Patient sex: F
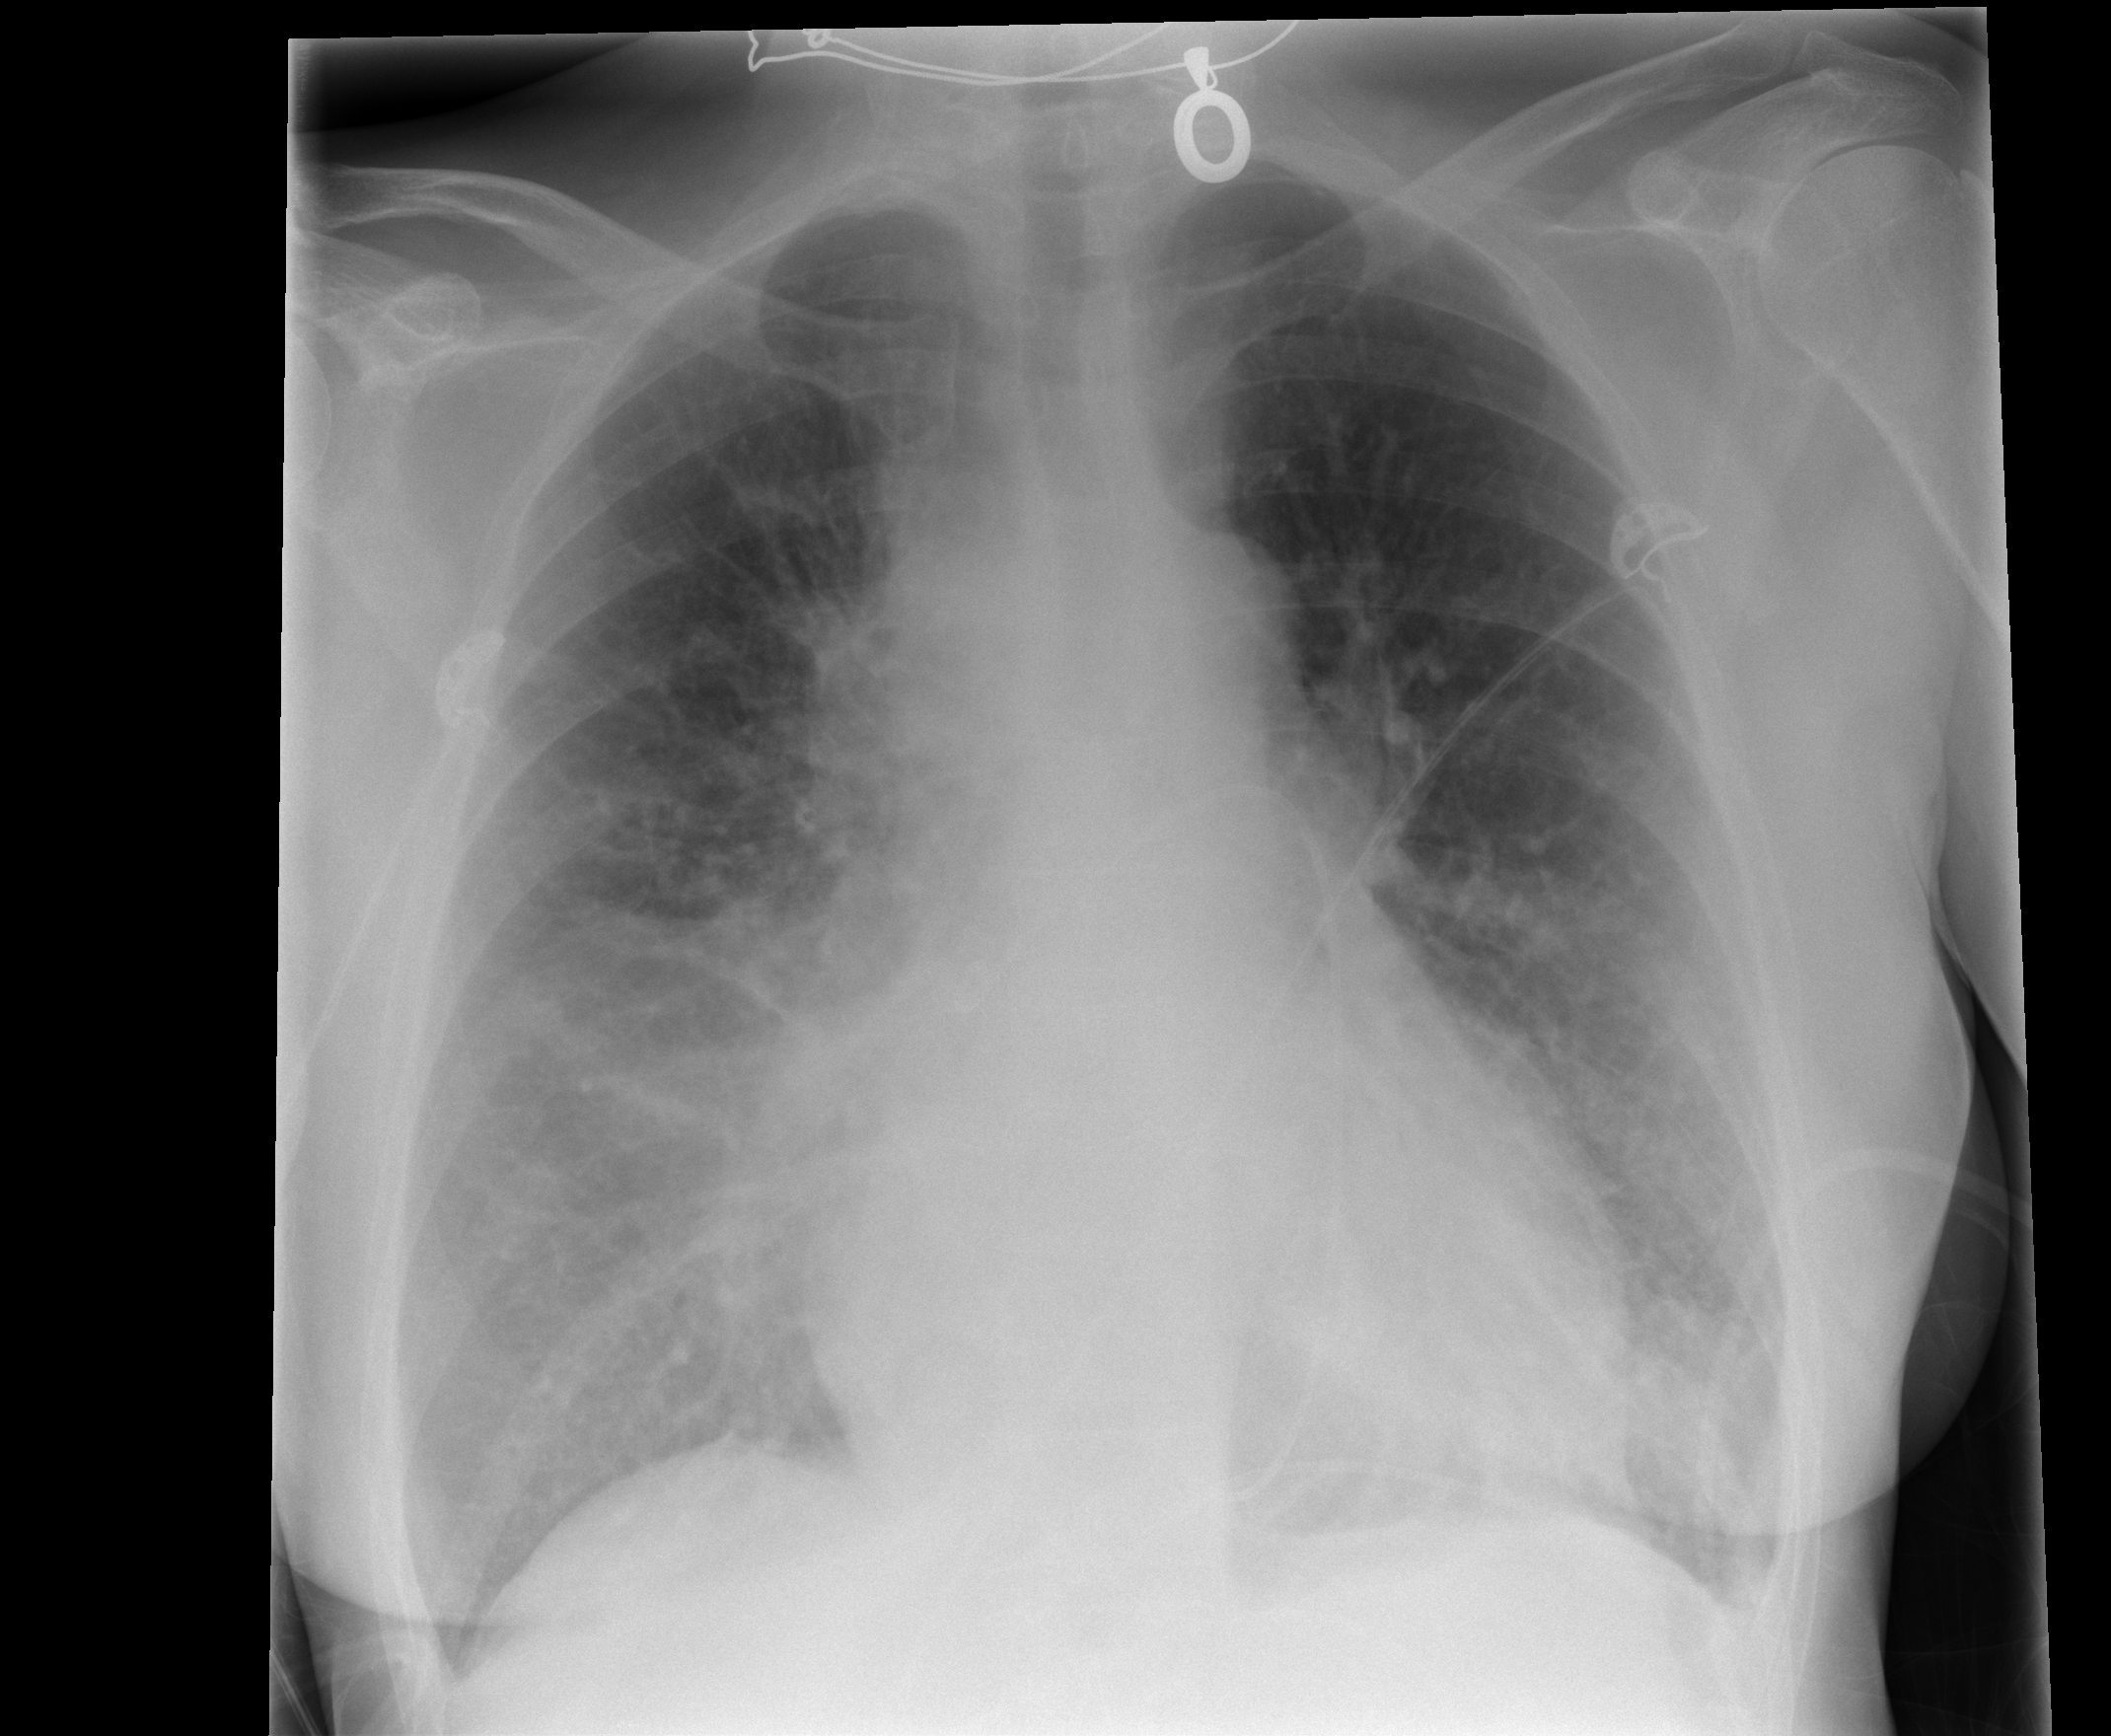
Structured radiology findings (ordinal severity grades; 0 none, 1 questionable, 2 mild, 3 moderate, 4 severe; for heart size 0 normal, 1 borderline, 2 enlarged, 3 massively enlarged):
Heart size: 1
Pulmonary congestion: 2
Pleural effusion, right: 0
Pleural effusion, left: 0
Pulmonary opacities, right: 2
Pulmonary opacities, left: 2
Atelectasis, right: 2
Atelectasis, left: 2